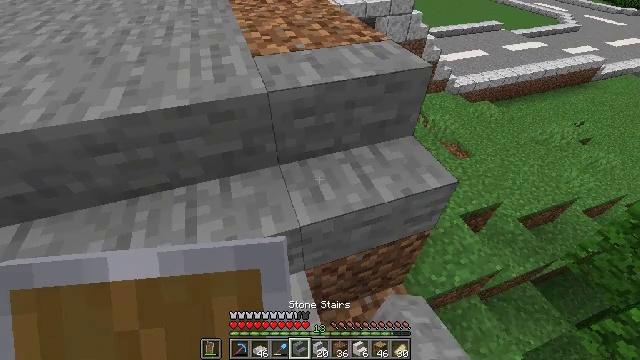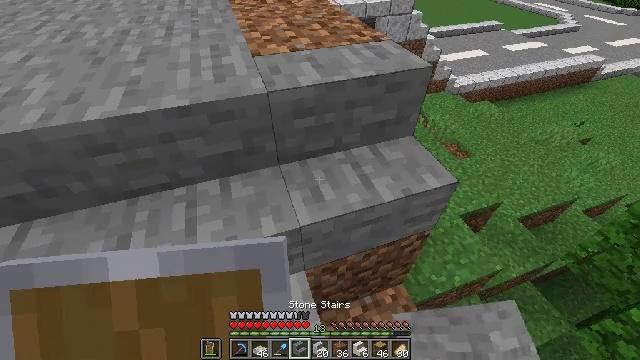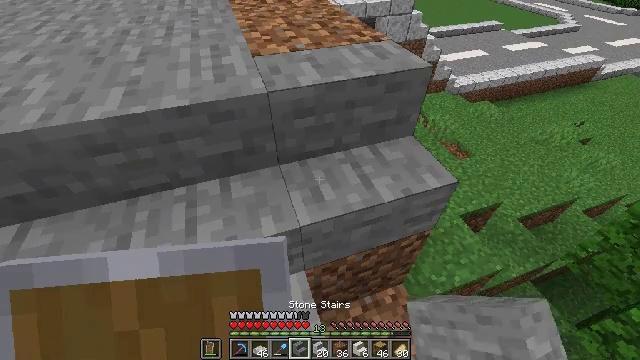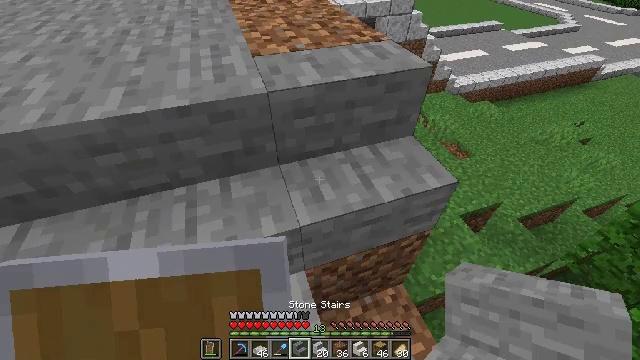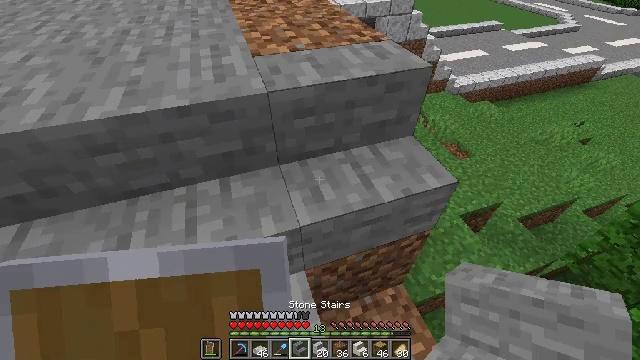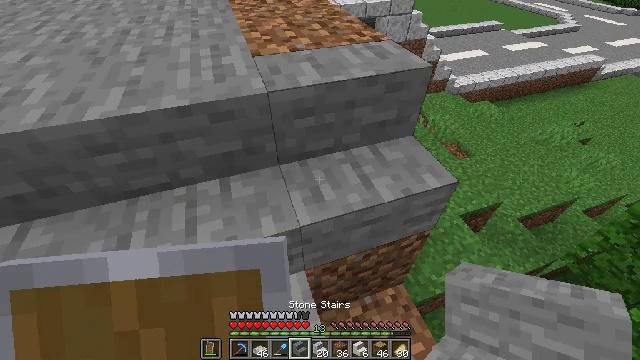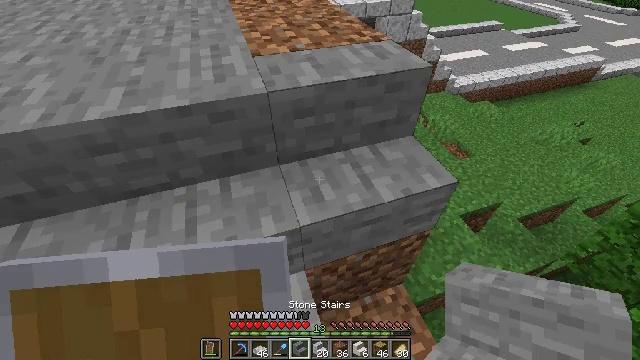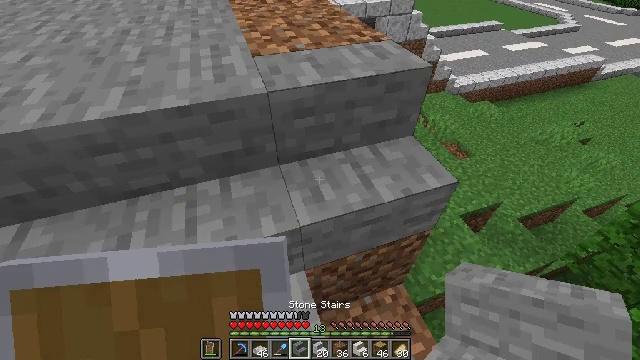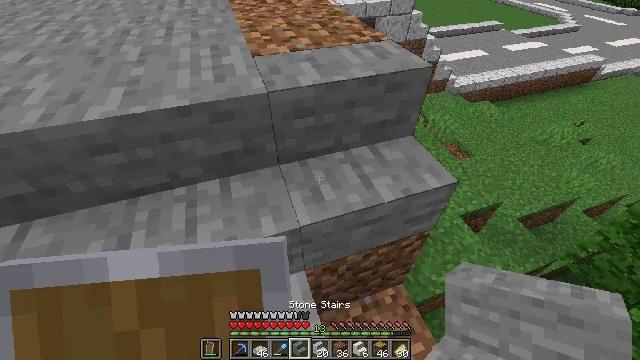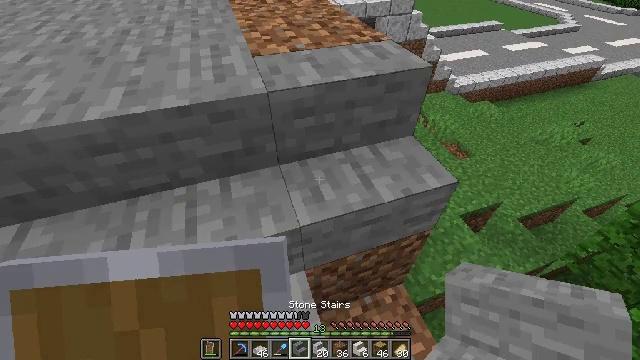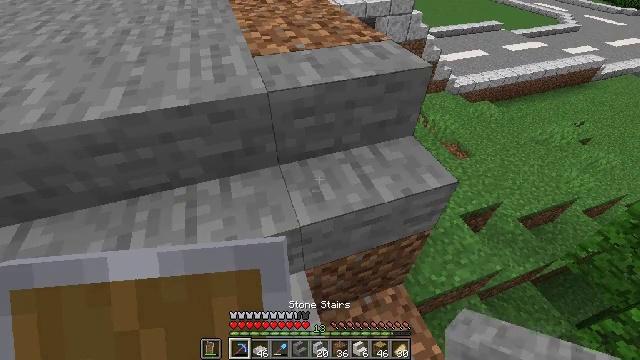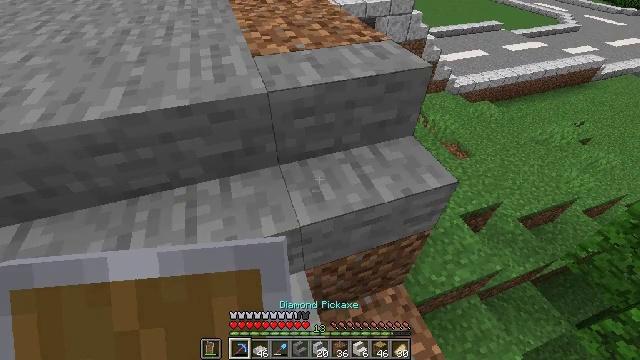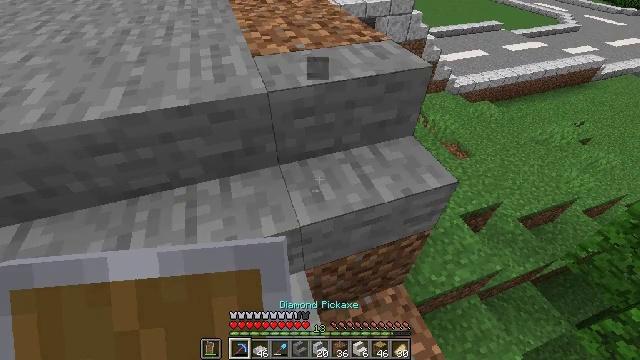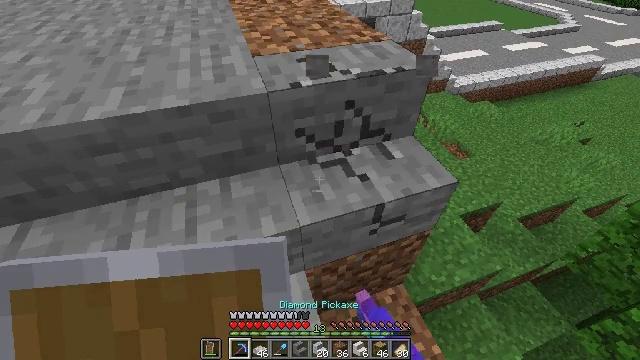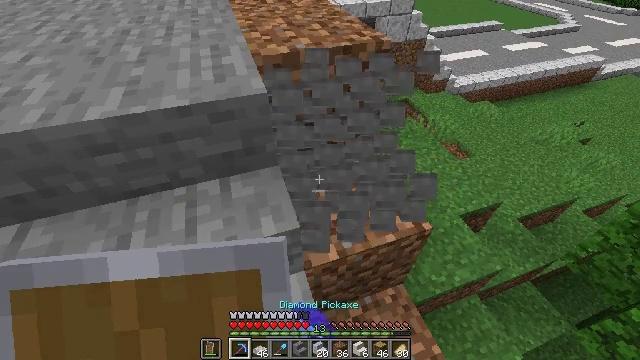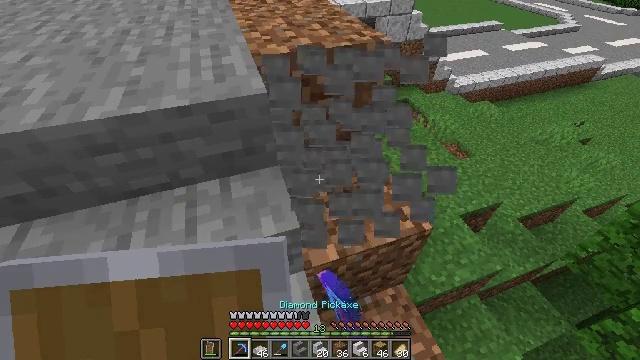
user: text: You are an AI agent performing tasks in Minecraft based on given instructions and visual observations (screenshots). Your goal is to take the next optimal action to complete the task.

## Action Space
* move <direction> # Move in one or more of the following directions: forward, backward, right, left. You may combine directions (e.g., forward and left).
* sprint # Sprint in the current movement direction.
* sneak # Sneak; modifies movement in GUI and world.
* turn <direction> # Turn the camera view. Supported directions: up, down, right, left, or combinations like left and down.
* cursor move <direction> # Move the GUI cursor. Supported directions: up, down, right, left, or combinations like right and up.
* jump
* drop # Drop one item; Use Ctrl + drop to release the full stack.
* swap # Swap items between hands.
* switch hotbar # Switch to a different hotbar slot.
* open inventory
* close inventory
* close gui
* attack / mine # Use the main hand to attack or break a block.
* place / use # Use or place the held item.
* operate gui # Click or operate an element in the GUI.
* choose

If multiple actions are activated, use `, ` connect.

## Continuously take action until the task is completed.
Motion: motion action
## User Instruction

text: Harvest stone stairs from a structure.
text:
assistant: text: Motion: no_op
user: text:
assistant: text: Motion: no_op
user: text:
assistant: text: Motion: no_op
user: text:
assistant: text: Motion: no_op
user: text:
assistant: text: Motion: no_op
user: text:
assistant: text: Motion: no_op
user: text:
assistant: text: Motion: no_op
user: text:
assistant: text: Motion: no_op
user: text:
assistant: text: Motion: no_op
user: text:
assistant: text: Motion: switch to hotbar 1
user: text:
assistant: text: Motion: switch to hotbar 1
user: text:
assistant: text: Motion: attack / mine, switch to hotbar 1
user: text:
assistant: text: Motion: attack / mine
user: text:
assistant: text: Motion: attack / mine
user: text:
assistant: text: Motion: attack / mine
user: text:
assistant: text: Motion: attack / mine
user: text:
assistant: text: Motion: attack / mine
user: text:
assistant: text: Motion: attack / mine
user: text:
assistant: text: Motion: no_op